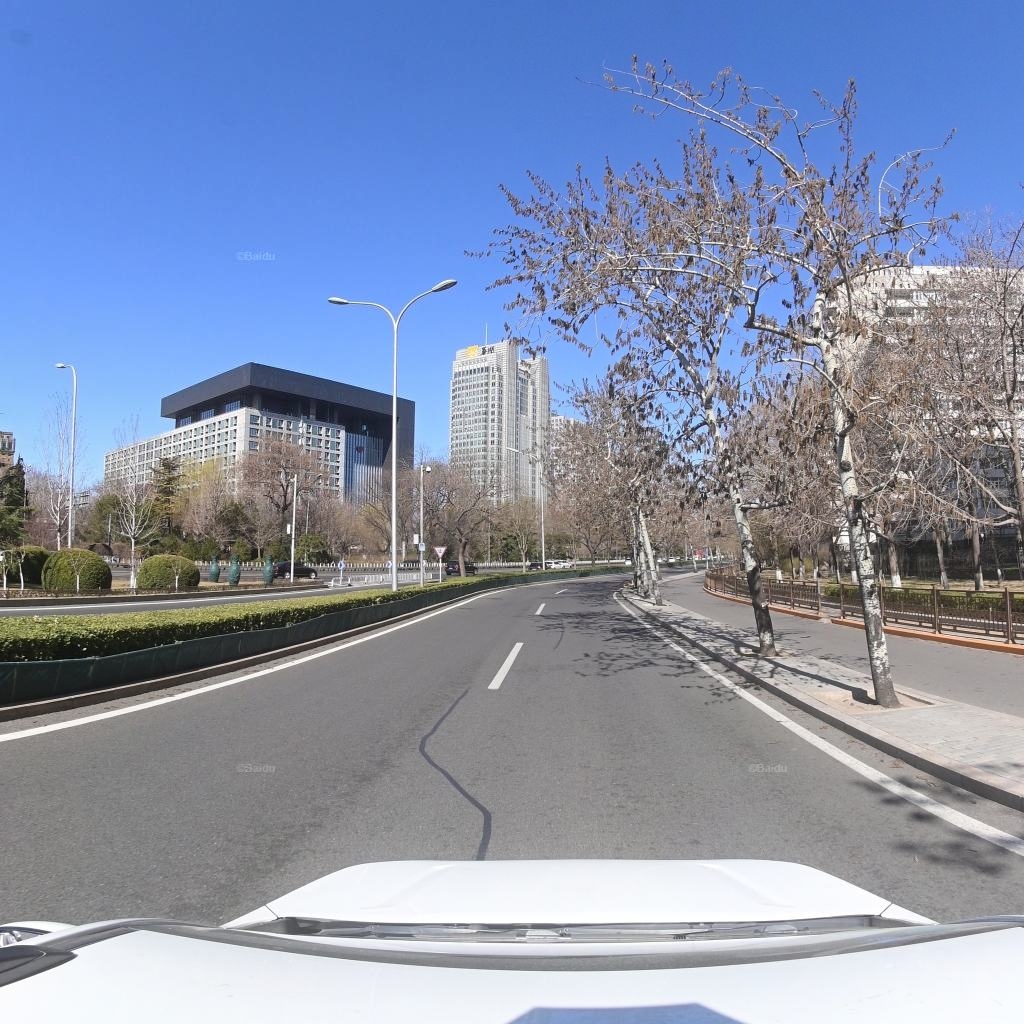
Region: Chaoyang
Road damage annotations: longitudinal patch, longitudinal patch